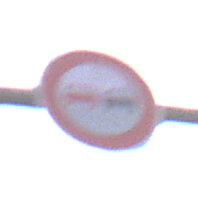
Verkehrszeichen: Ueberholverbot
Umgebung: Outdoor, Urban
Tageszeit: MorningAfternoon
Wetter: PartlyCloudy
Licht: Natural
Jahreszeit: NotSpecified
Kontrast: MediumContrast